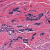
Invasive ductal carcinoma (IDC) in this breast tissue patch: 1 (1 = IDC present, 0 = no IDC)